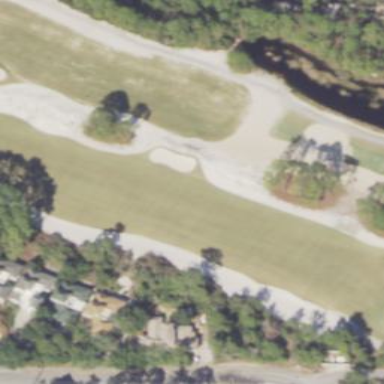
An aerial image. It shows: Sandy area is golf bunker.